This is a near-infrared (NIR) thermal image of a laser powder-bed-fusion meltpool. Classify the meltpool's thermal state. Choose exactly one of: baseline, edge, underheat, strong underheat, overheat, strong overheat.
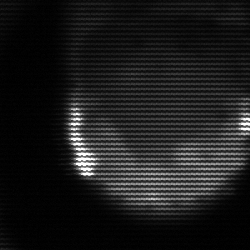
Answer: edge